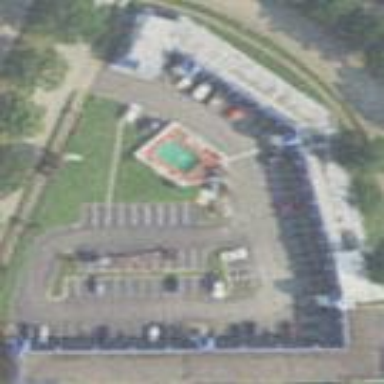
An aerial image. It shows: Hotel building.